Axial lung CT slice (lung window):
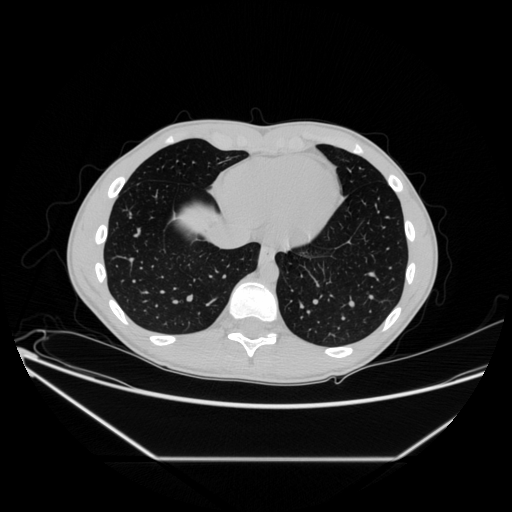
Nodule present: no